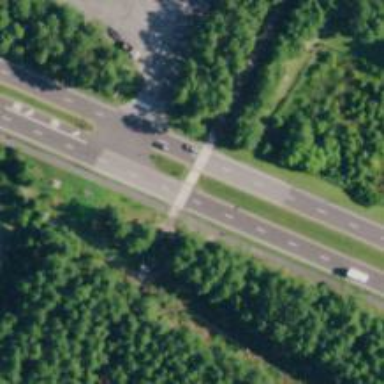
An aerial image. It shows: Marked asphalt cycleway with crossing island.